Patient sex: F
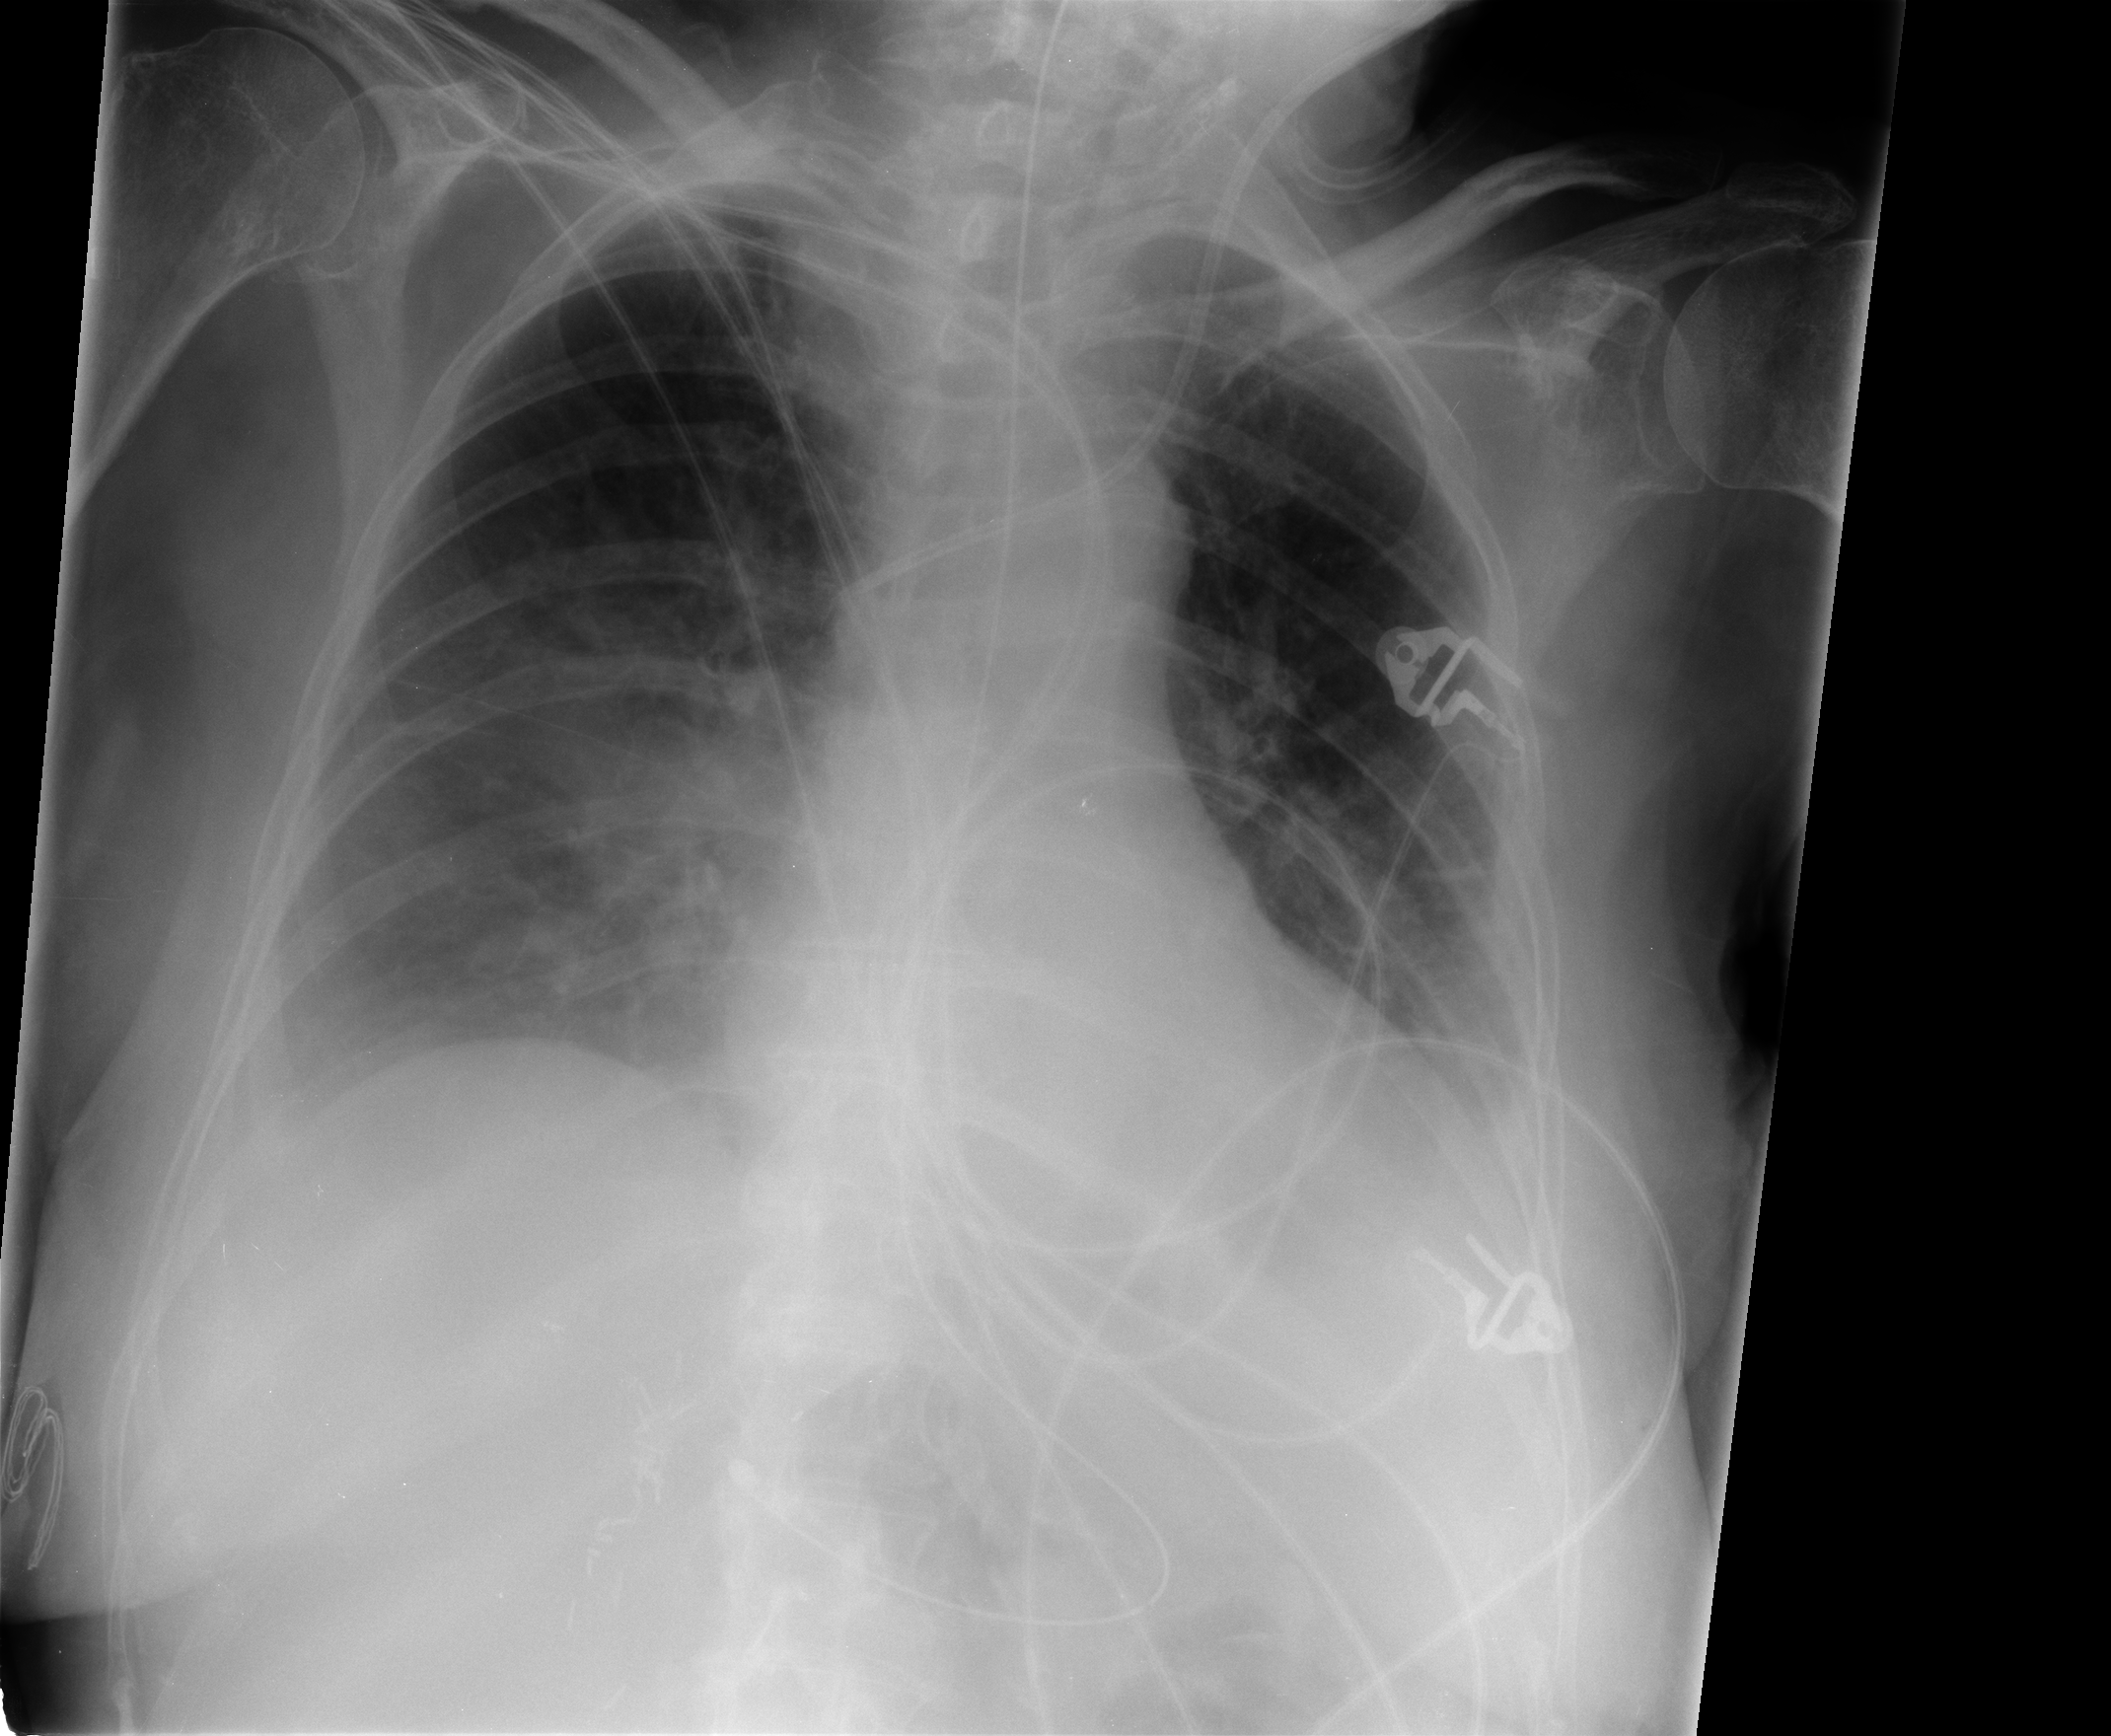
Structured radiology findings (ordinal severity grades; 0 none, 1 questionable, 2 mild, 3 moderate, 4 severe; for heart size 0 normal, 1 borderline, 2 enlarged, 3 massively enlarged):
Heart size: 1
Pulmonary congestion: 2
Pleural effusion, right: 2
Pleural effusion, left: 2
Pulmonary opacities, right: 0
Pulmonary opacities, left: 0
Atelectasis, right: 1
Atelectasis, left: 1